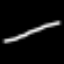
Label: line